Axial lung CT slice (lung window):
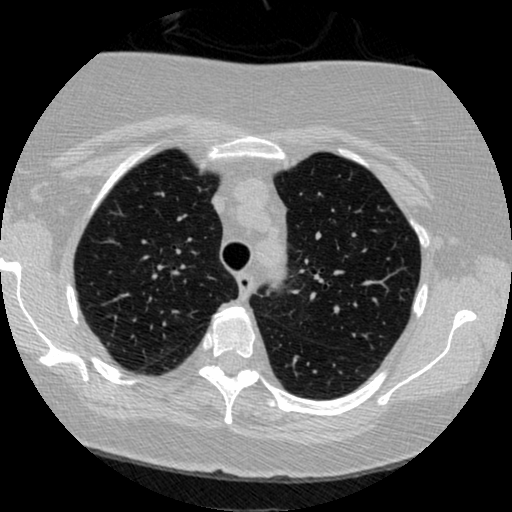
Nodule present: no